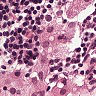
Metastatic tissue present: yes